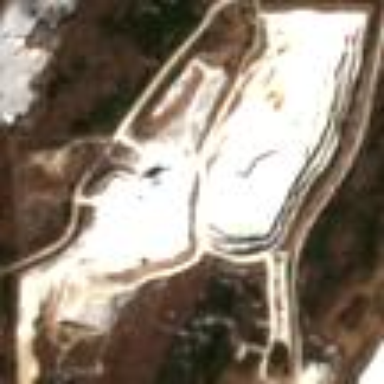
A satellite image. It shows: Quarry used for extracting aggregates.